Question: What is the reading of the measurement in the image?
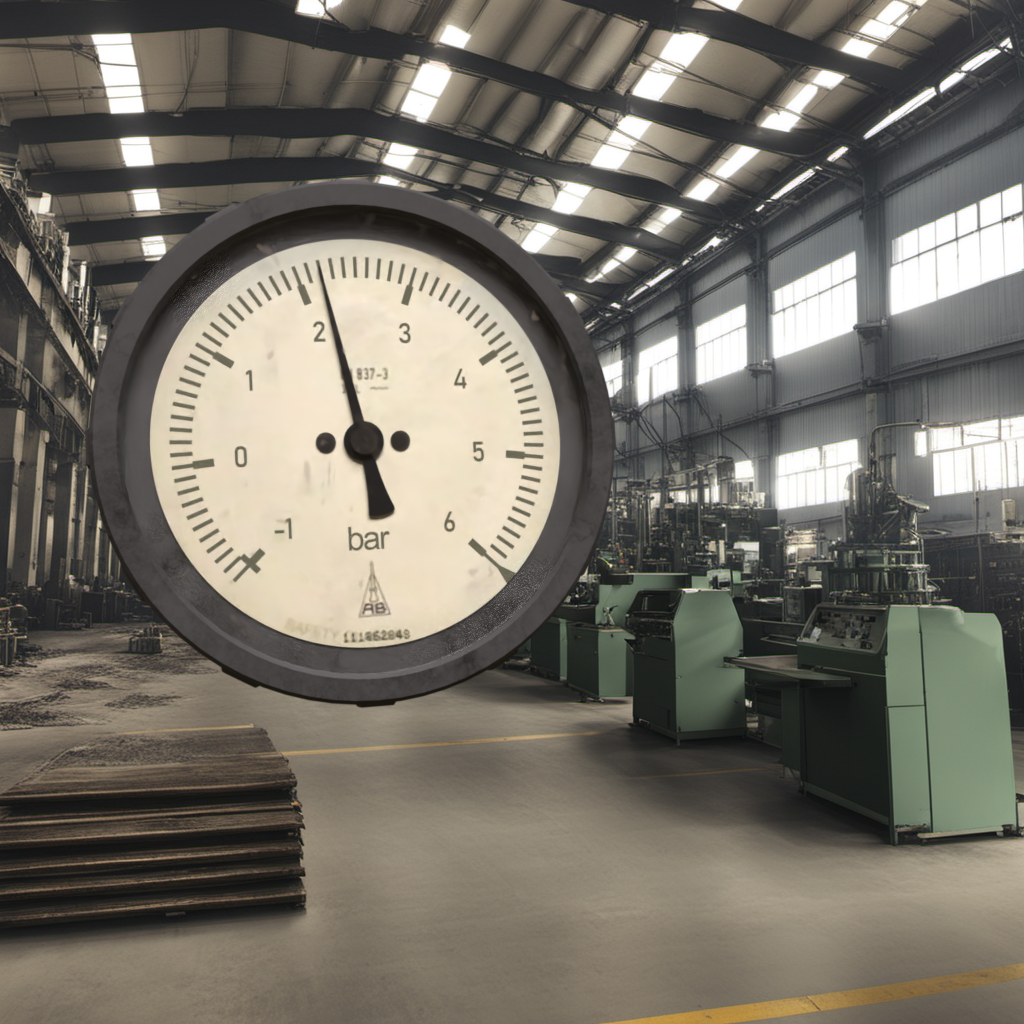
Answer: The result is 2.2
Question: What is the reading range of this measurement?
Answer: The range is from -1 to 6
Question: What is the minimum and maximum value of this measurement?
Answer: The minimum value is -1 and the maximum value is 6